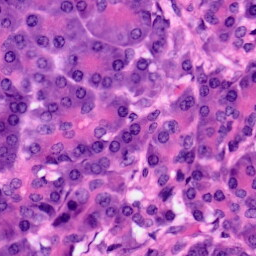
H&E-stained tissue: Pancreatic